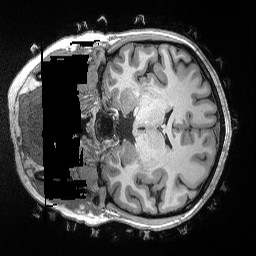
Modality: T1w
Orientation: coronal
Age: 27
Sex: female
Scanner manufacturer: siemens
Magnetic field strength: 3 T
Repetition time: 2.53 s
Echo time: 0.00169 s